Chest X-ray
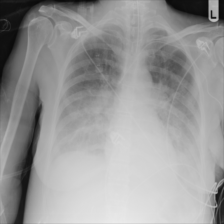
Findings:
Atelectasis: negative
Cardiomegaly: negative
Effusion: negative
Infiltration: negative
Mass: negative
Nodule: negative
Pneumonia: negative
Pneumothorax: negative
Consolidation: positive
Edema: negative
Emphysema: negative
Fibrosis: negative
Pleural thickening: negative
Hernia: negative